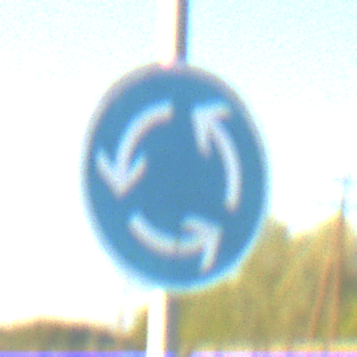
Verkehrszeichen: Kreisverkehr
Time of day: SunriseSunset
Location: Outdoor (RoadRail)
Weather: Clear
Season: NotSpecified
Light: Natural